Question: I have this image of size 256 x 256 that I want to center, but for some odd reason it isn't working.

As you can see it's not centered. Here is the code:
'''
int main()
{
int w = 720;
int h = 360;
'''
Some other code:
'''
sf::RenderWindow window(sf::VideoMode(w, h), "RPG Game", sf::Style::Default);
sf::Texture texture;
texture.loadFromFile("WalkCycle.png");
sf::Texture inventory;
inventory.loadFromFile("Inventory.png");
sf::Sprite player(texture);
sf::Sprite inventorySprite(inventory);
sf::Vector2u textureSize = texture.getSize();
textureSize.x /= 9;
textureSize.y /= 4;
player.setTextureRect(sf::IntRect(0, 0, textureSize.x, textureSize.y));
player.setOrigin(textureSize.x/2, textureSize.y/2);
player.setPosition(w/2, h/2);
inventorySprite.setTextureRect(sf::IntRect(0, 0, 256, 256));
inventorySprite.setOrigin(256/2, 256/2);
inventorySprite.setPosition(w/2, h/2);
//Game loop
if(sf::Keyboard::isKeyPressed(sf::Keyboard::E))
inventoryOpen = true;
if(inventoryOpen)
window.draw(inventorySprite);
'''
Ignore the player sprite. I'm having a problem with the 'InventorySprite'.
It's my first time posting, so excuse me if I forgot to include something.
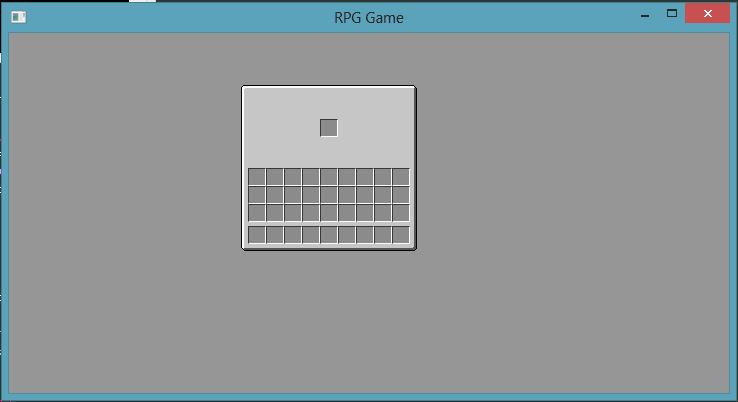
Answer: All you Need to do is to set the texture position in relation to the window width an height. Here the pseudo Code:
'''
texturePosition.X = (windowWidth - textureWidth) / 2;
texturePosition.Y = (windowHeight - textureHeight) / 2;
'''